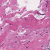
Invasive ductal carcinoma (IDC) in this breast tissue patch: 1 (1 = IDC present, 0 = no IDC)